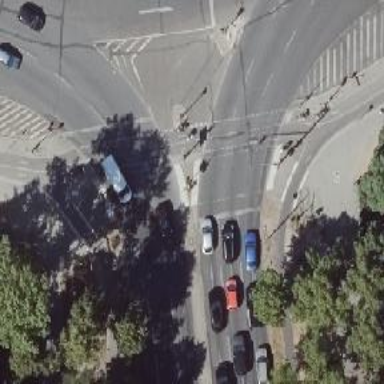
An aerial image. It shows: Cycleway with asphalt surface. The cycleway has separate traffic island with sidewalk.